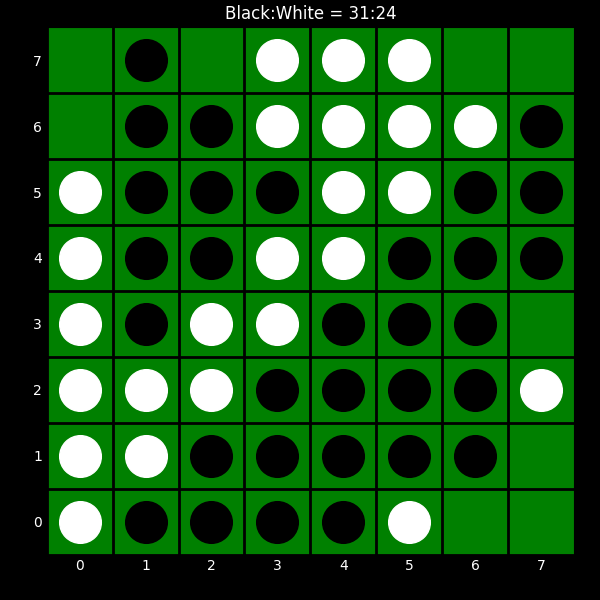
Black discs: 31
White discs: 24